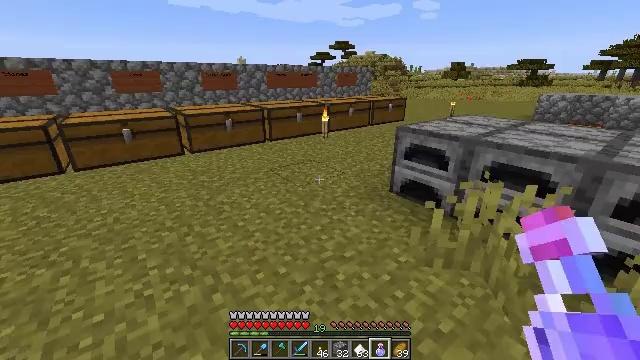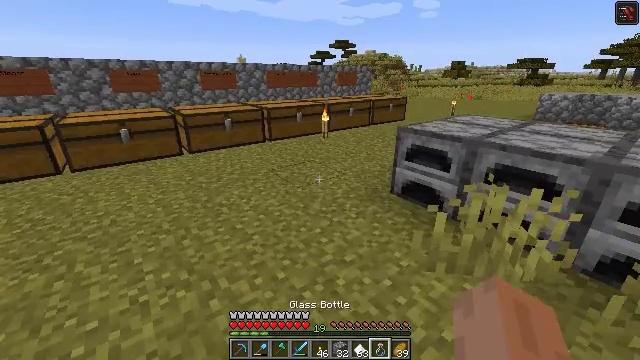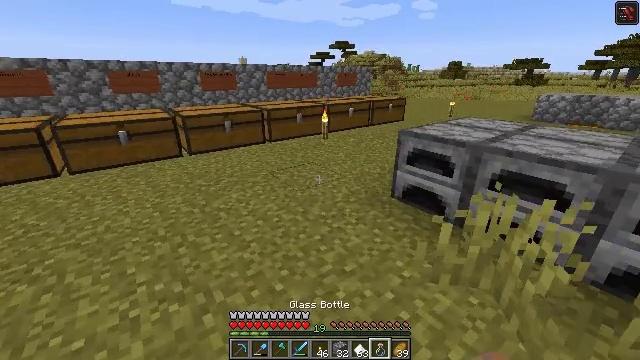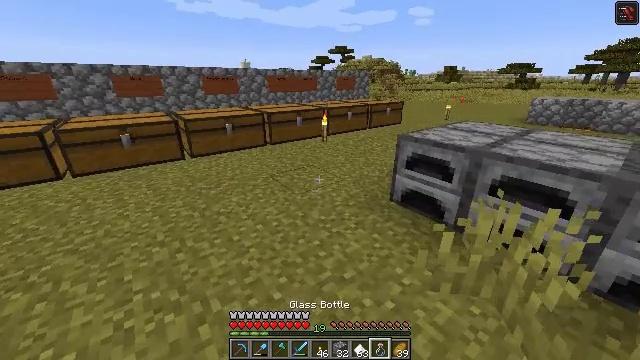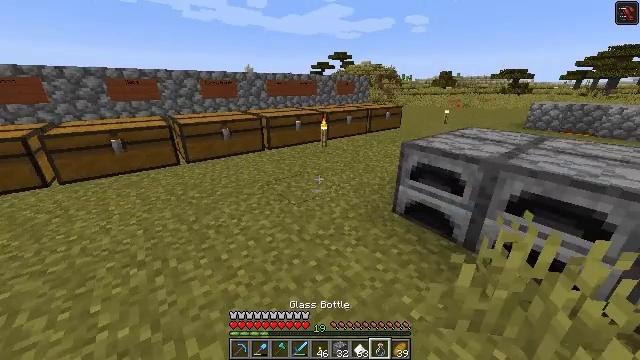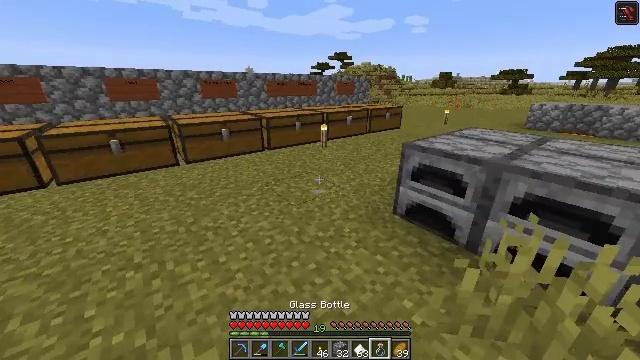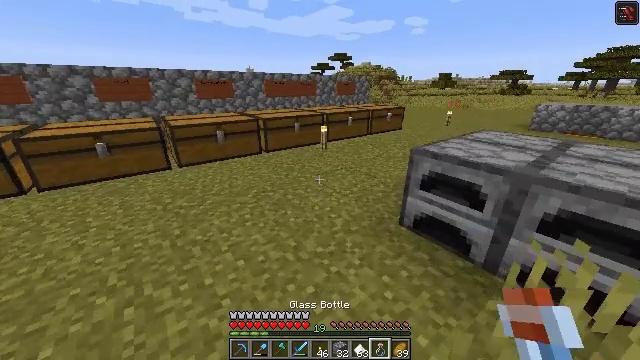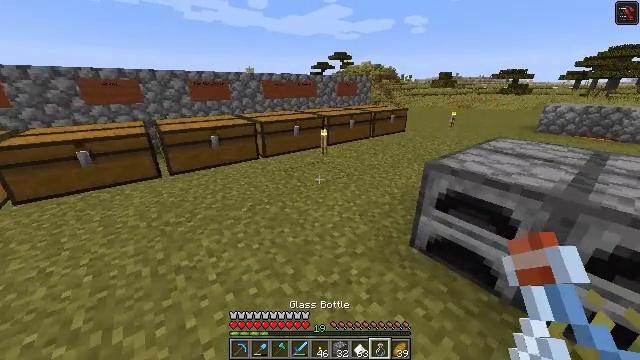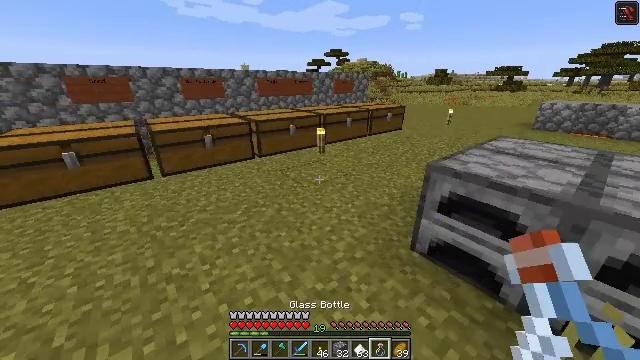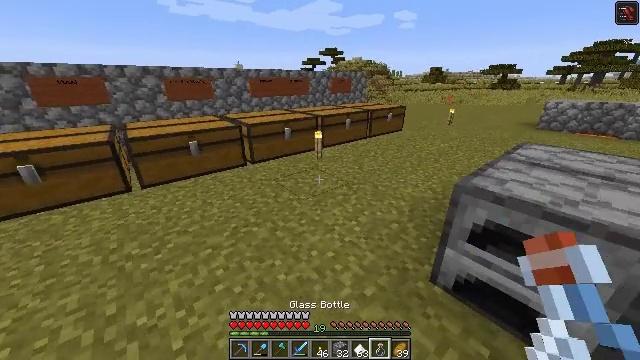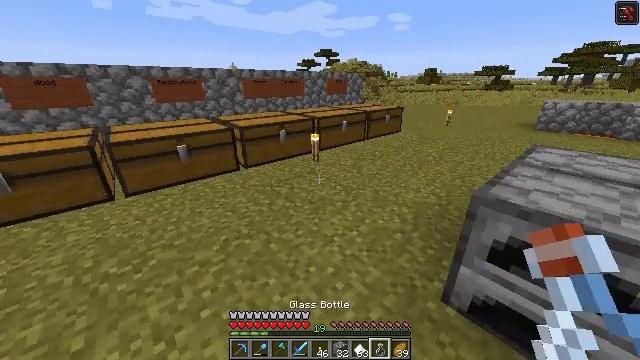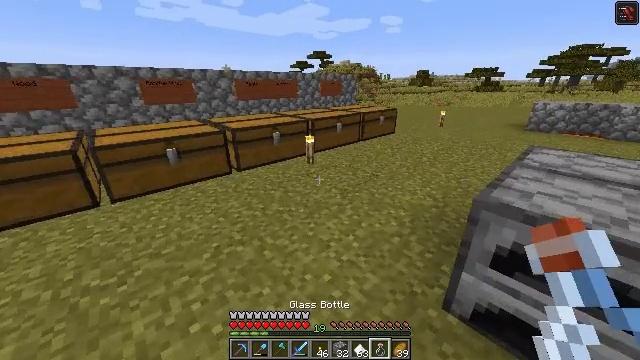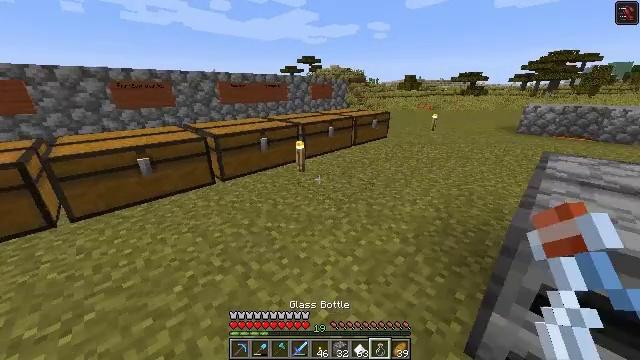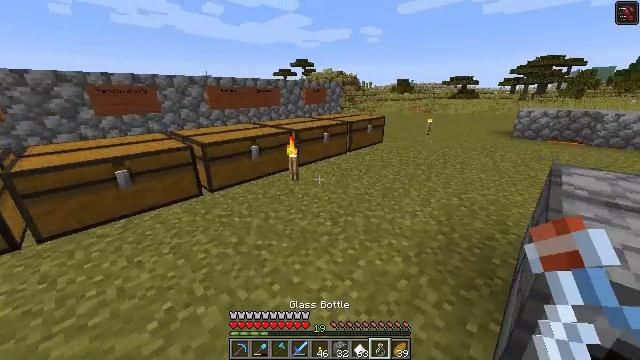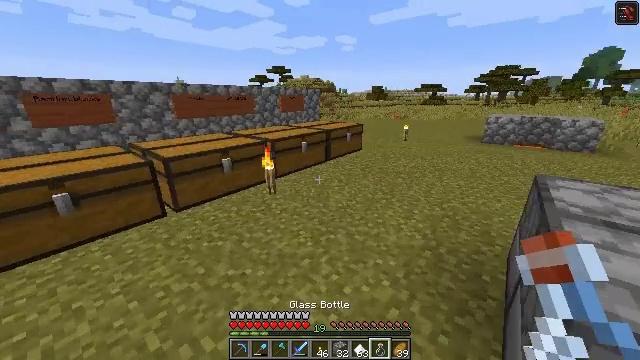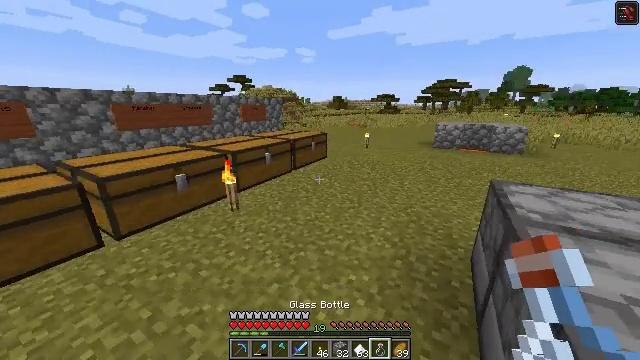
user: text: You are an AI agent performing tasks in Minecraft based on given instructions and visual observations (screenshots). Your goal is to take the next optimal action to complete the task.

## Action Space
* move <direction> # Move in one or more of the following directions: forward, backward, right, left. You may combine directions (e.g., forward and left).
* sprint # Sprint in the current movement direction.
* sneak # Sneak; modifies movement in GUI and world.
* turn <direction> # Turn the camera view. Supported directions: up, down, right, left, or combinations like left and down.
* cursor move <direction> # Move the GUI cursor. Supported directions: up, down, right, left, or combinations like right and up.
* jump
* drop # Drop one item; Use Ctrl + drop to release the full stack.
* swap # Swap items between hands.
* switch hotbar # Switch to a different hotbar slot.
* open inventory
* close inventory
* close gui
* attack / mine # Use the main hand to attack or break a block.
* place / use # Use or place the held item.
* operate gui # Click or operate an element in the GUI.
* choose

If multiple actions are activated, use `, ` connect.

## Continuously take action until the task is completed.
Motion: motion action
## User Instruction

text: Drop melon seeds.
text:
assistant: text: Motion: move forward, use / place
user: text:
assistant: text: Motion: move forward, use / place
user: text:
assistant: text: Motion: move forward, use / place
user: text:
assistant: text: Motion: move forward, use / place
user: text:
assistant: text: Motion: move forward, use / place
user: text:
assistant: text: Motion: move forward, use / place
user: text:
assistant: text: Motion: move forward, use / place
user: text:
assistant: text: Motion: move forward
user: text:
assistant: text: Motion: move forward, turn right
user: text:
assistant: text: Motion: move forward, turn right
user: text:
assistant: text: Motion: move forward, turn right
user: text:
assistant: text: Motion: move forward, turn right
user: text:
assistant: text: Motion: move forward, turn right
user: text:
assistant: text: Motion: move forward, sprint, turn right and up
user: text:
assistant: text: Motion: move forward, sprint, turn right and up
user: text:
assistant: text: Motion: move forward, sprint, turn right
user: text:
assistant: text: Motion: move forward, sprint, turn right
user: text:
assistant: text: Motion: move forward, sprint, turn right
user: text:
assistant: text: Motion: move forward, sprint, turn right
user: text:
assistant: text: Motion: move forward, sprint, turn right
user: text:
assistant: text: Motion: move forward, sprint, turn right
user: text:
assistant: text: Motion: move forward, sprint, turn right
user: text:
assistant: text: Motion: move forward, sprint
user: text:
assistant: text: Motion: move forward, sprint
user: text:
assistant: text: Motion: move forward, sprint
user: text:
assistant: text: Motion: move forward, sprint
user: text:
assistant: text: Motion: move forward, sprint
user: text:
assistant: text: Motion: move forward, sprint
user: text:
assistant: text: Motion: move forward, sprint
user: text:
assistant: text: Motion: move forward, sprint